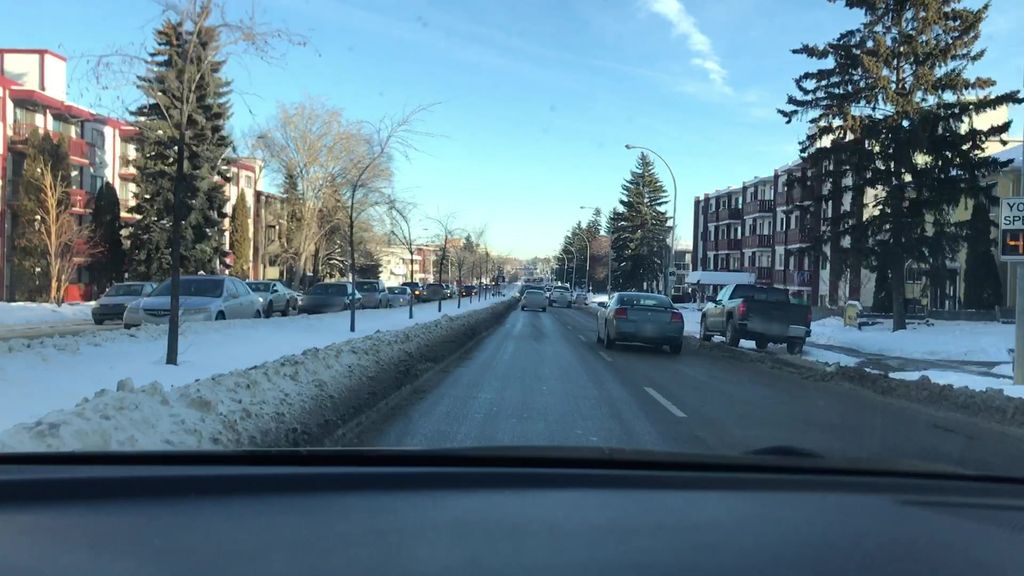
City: edmonton